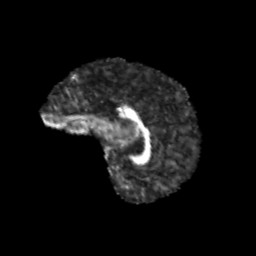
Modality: FA
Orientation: sagittal
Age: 13
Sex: male
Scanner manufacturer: siemens
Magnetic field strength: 3 T
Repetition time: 3.8 s
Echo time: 0.07 s